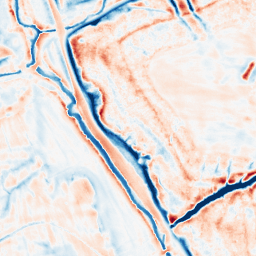
Category: edge_preserving
Decomposition family: bilateral
Decomposition parameters: d: 21
sigma_color: 75
sigma_space: 25
Upsampling method: cubic_mitchell
Upsampling parameters: scale: 8
Upsampling scale: 8